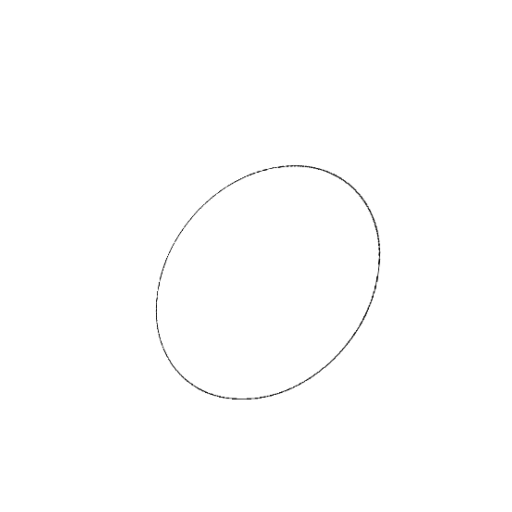
Crossing number: 0